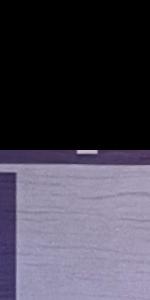
Label: Empty